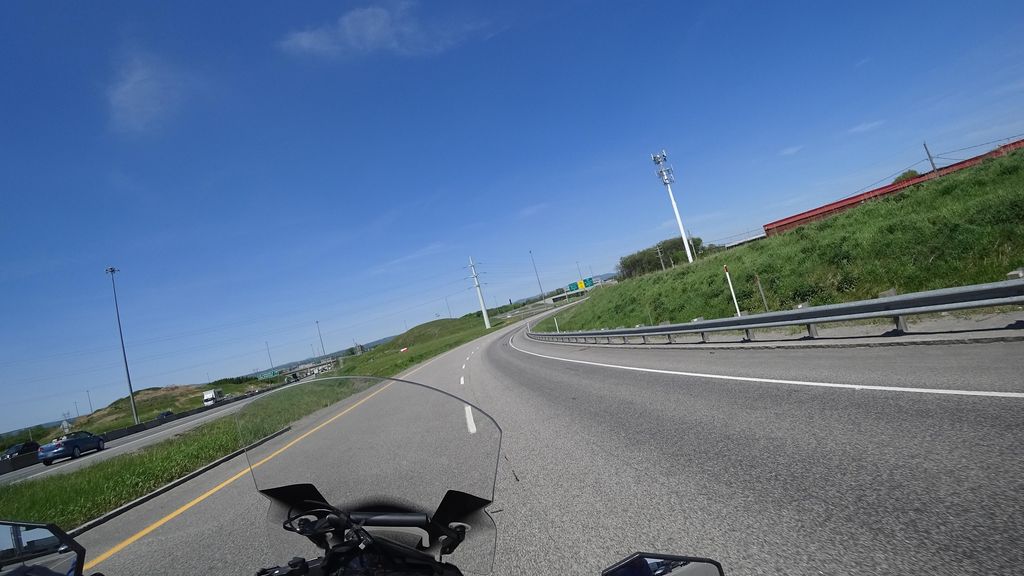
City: quebec_city